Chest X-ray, AP view. Patient: 15 years old, sex F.
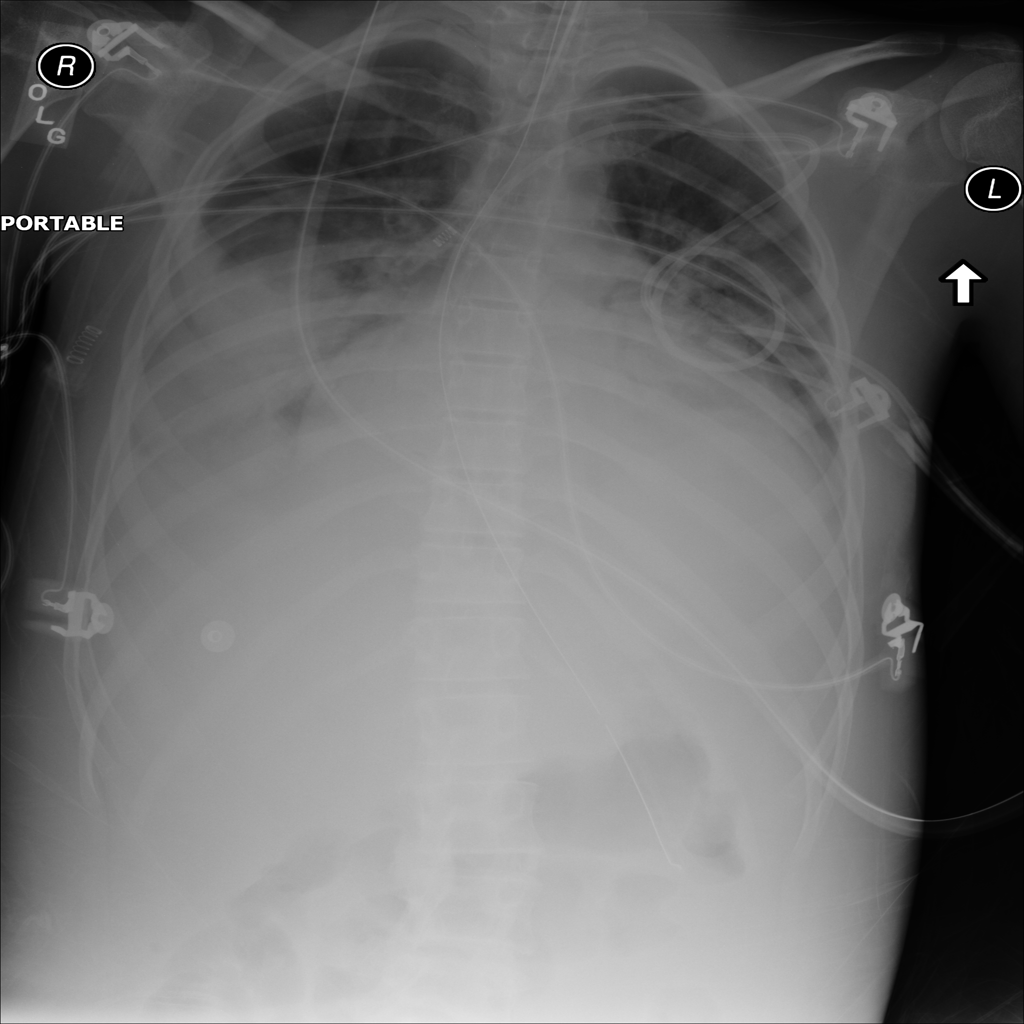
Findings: No Finding